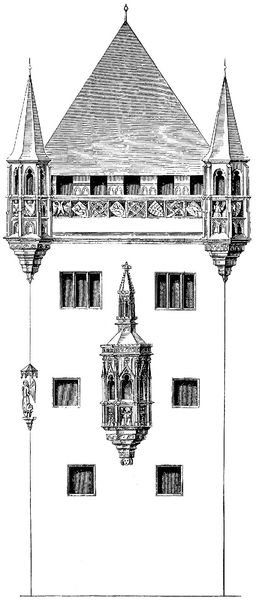
Titel: Nassauerhaus in Nürnberg
Standort: Nürnberg, Karolinenstr. 2 (EU - D - B)
Schlagwörter: flügel, weiß, fenster, schwarz, skizze, zeichnung, dach, haus, haube, architektur, gitter, figur, turm, turmspitze, engel, fassade, studie, ziegel, detail, verzierung, tor, galerie, erker, burg, türmchen, türme, druck, schwarzweiss, stich, entwurf, wappen, gotisch, stadtmauer, etagen, nürnberg, first, spitzdach, papierarchitektur, neogotisch, wachturm